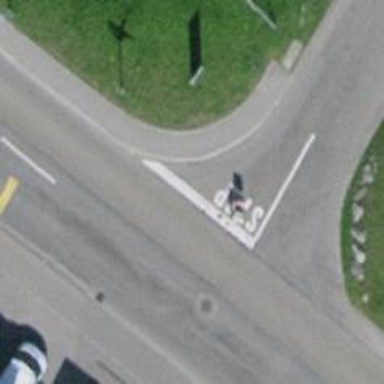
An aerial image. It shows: Asphalt sidewalk along the footway.